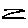
Label: zigzag